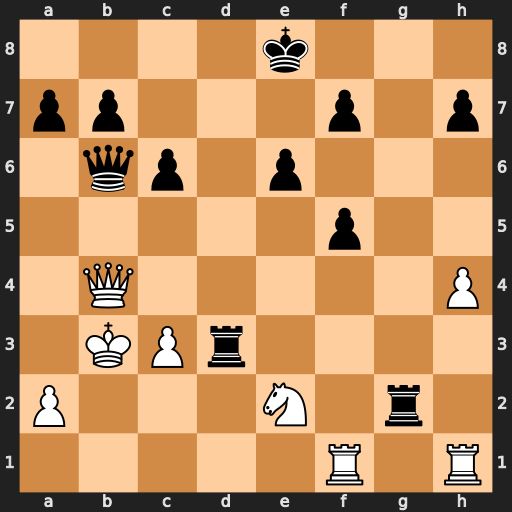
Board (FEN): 4k3/pp3p1p/1qp1p3/5p2/1Q5P/1KPr4/P3N1r1/5R1R
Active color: w
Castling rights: -
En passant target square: -
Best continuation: Qxb6 axb6 Nf4 Rxc3+ Kxc3